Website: slack
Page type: payment
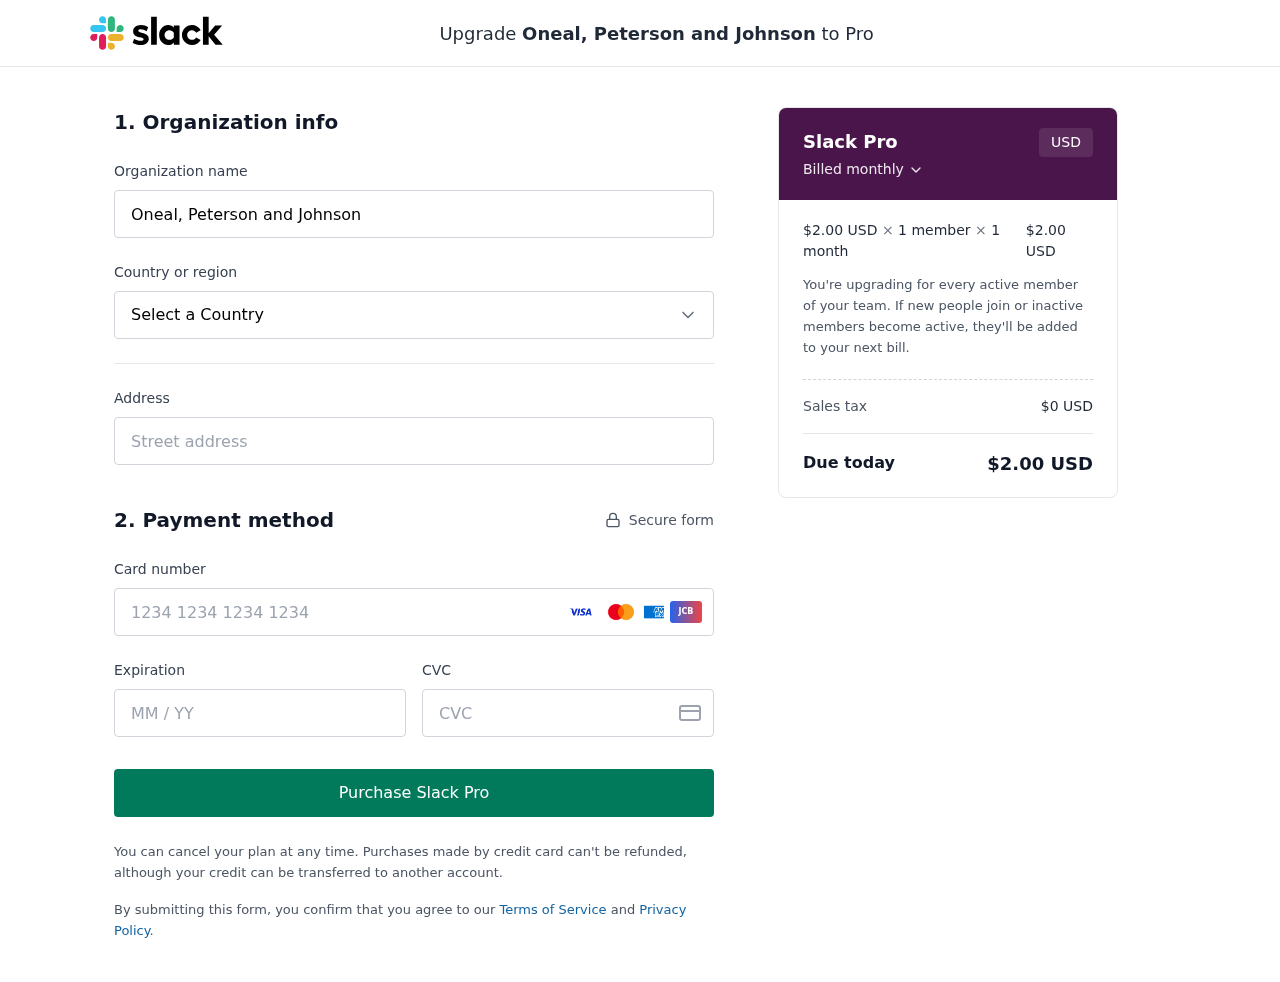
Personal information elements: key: PII_CARD_CVV
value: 506
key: PII_CARD_EXPIRY
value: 12/30
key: PII_CARD_NUMBER
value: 4989 1284 8843 7175
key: PII_COMPANY
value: Oneal, Peterson and Johnson
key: PII_COUNTRY
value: United States
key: PII_STREET
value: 375 Bradley Points Suite 785
Product elements: key: PRODUCT1_PRICE
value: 2
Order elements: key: ORDER_SUBTOTAL
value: $2.00 USD
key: ORDER_TAX
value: $0 USD
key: ORDER_TOTAL
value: $2.00 USD